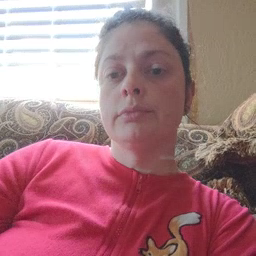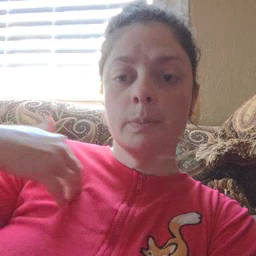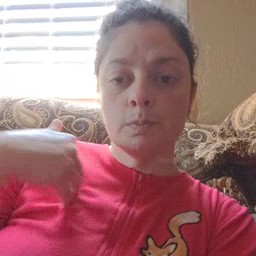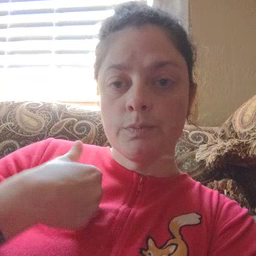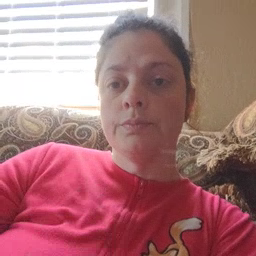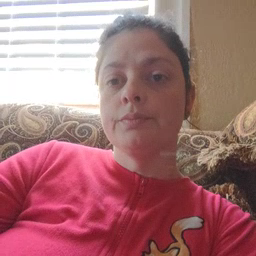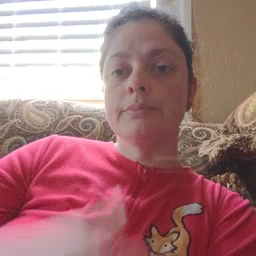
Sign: animal